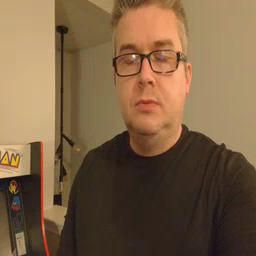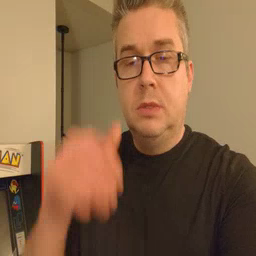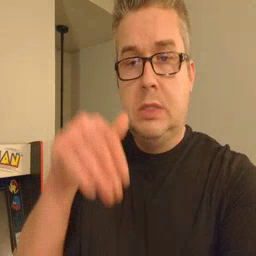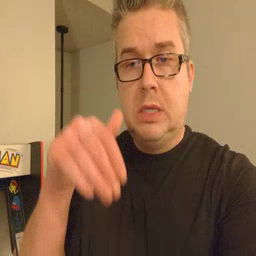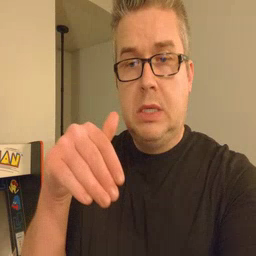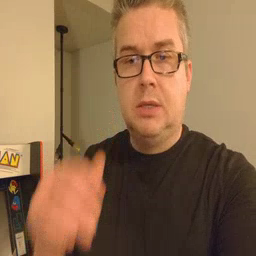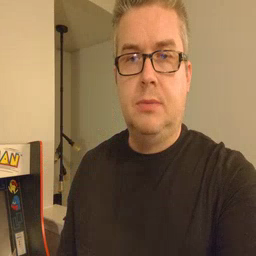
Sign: night